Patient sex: M
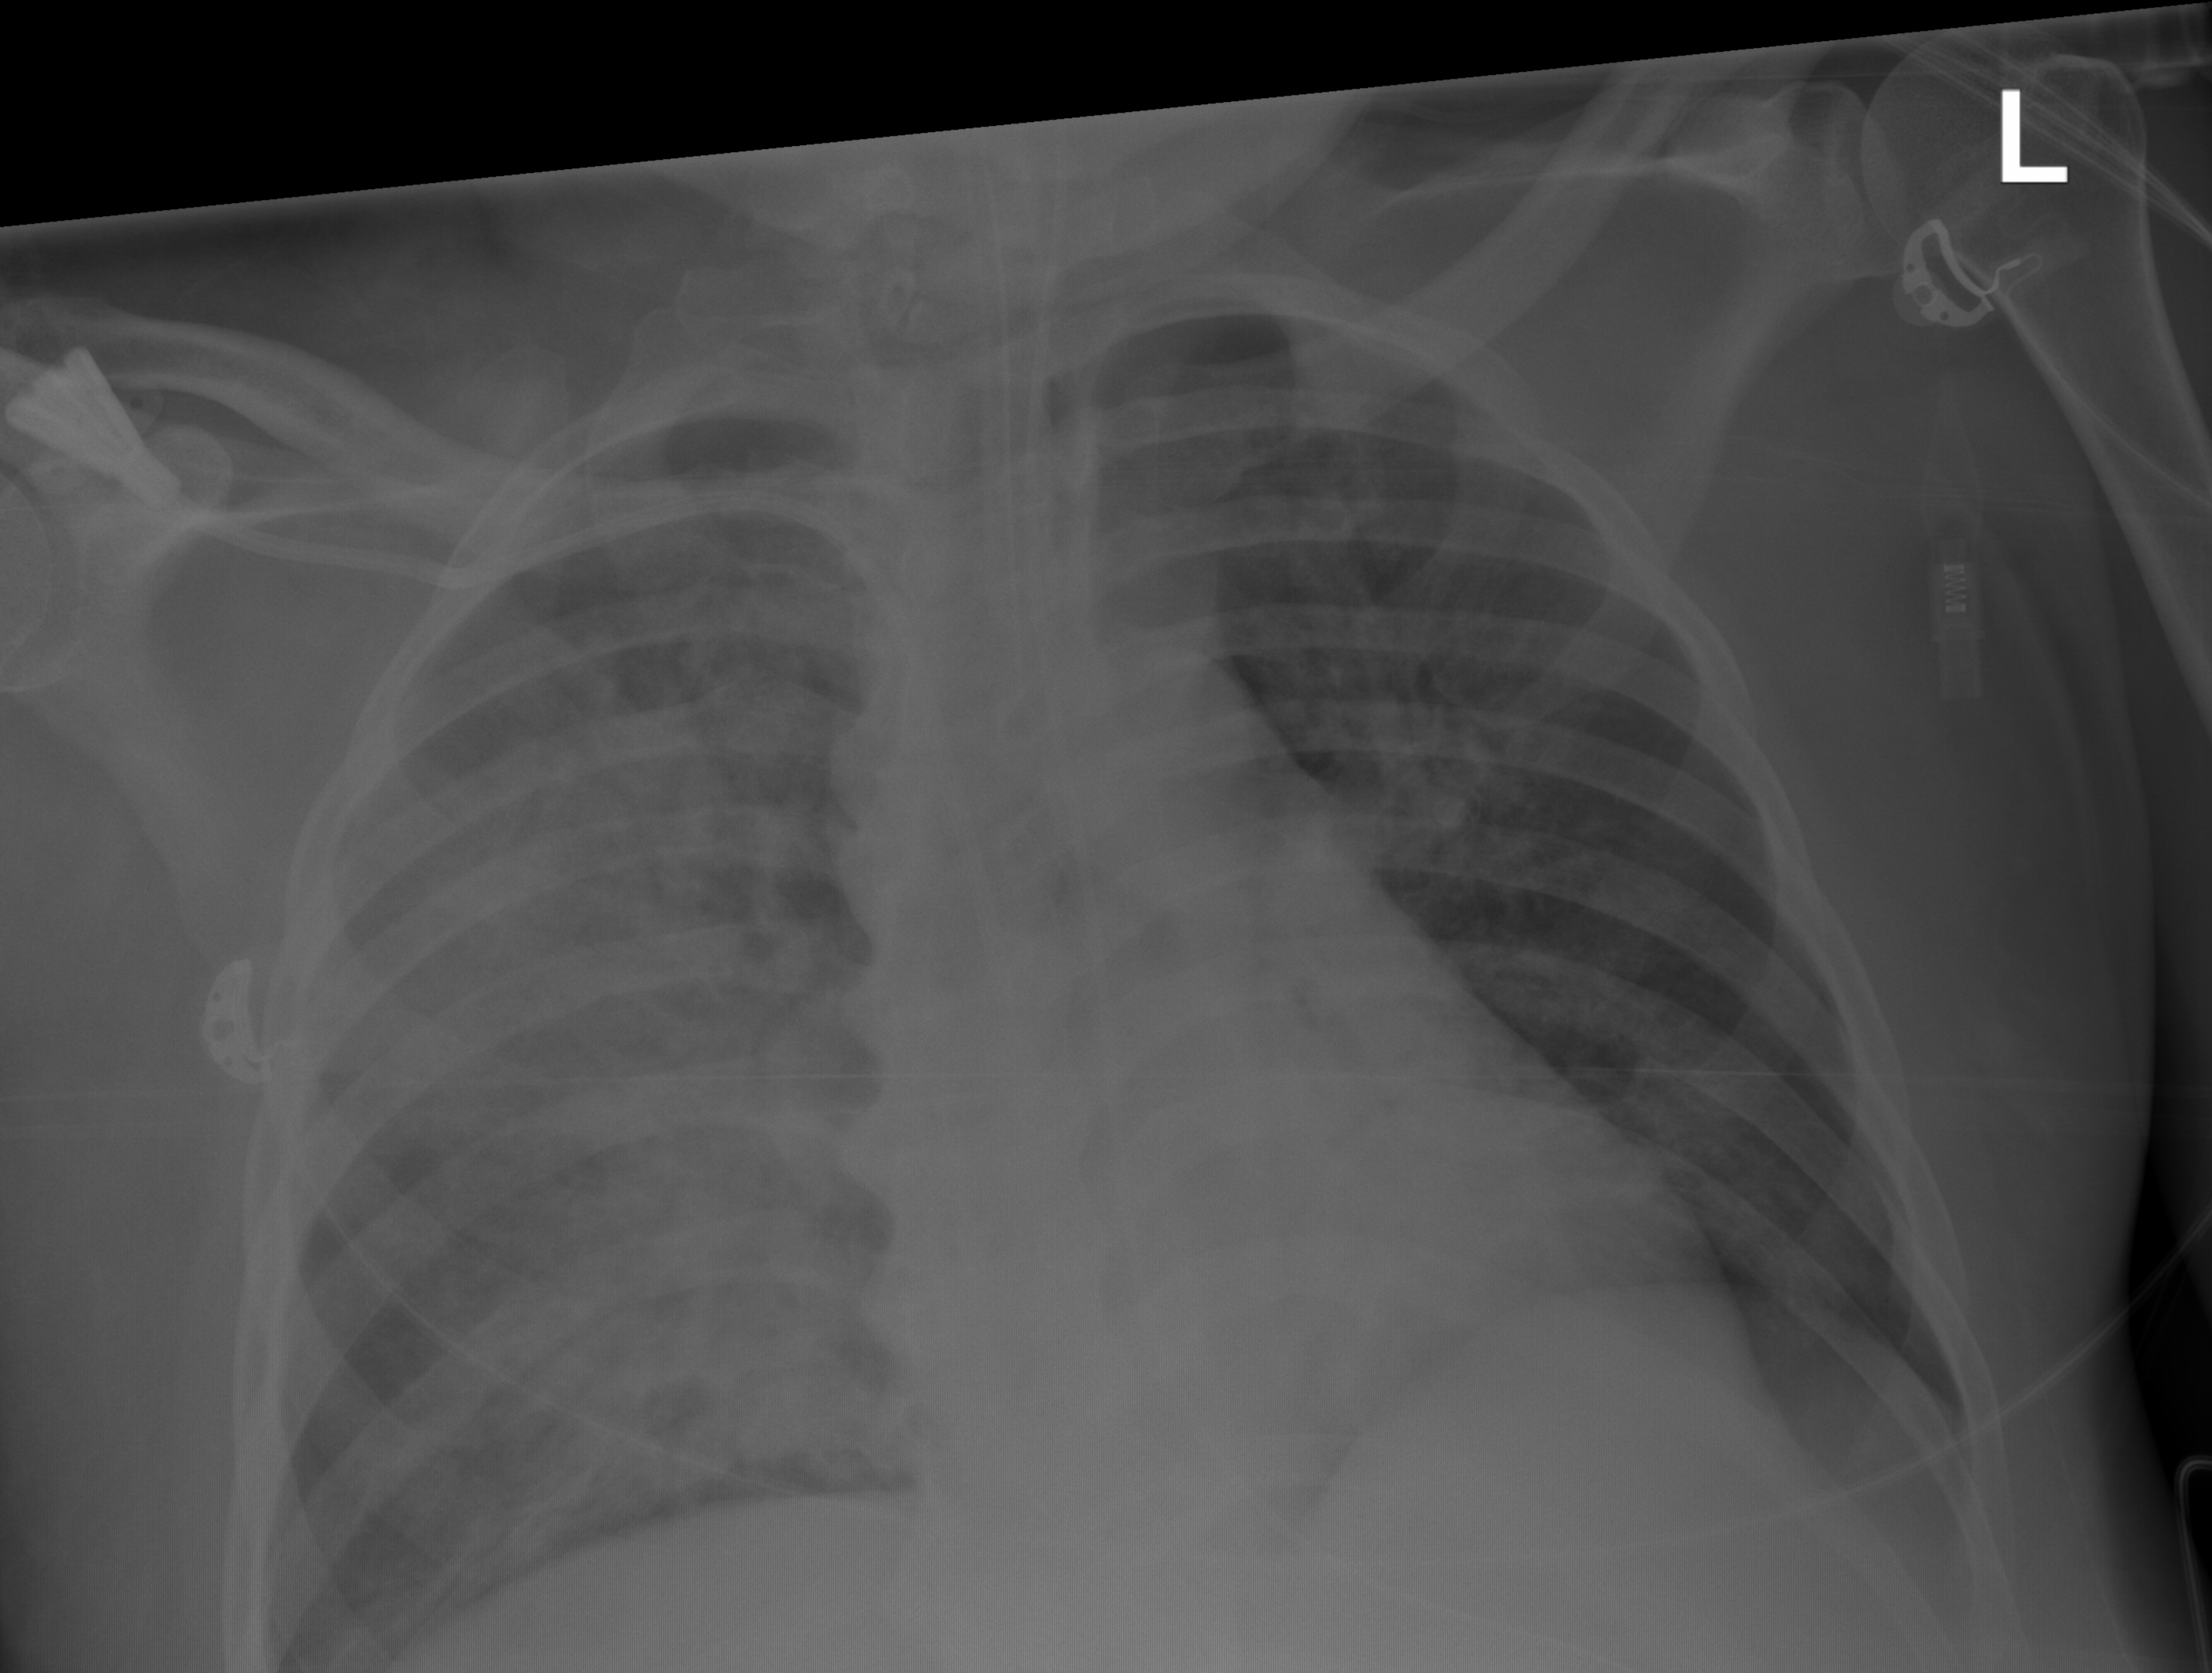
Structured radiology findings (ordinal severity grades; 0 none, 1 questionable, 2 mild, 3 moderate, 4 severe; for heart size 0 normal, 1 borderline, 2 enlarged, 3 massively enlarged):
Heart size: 0
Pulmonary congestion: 2
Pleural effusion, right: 0
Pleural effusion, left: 0
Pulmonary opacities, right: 4
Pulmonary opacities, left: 2
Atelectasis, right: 0
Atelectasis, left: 0